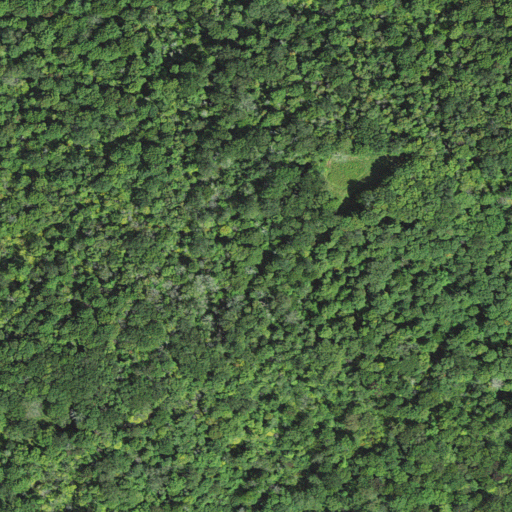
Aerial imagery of ridge(s) in West Virginia named Leading Ridge containing deciduous forest, open development, and low intensity development